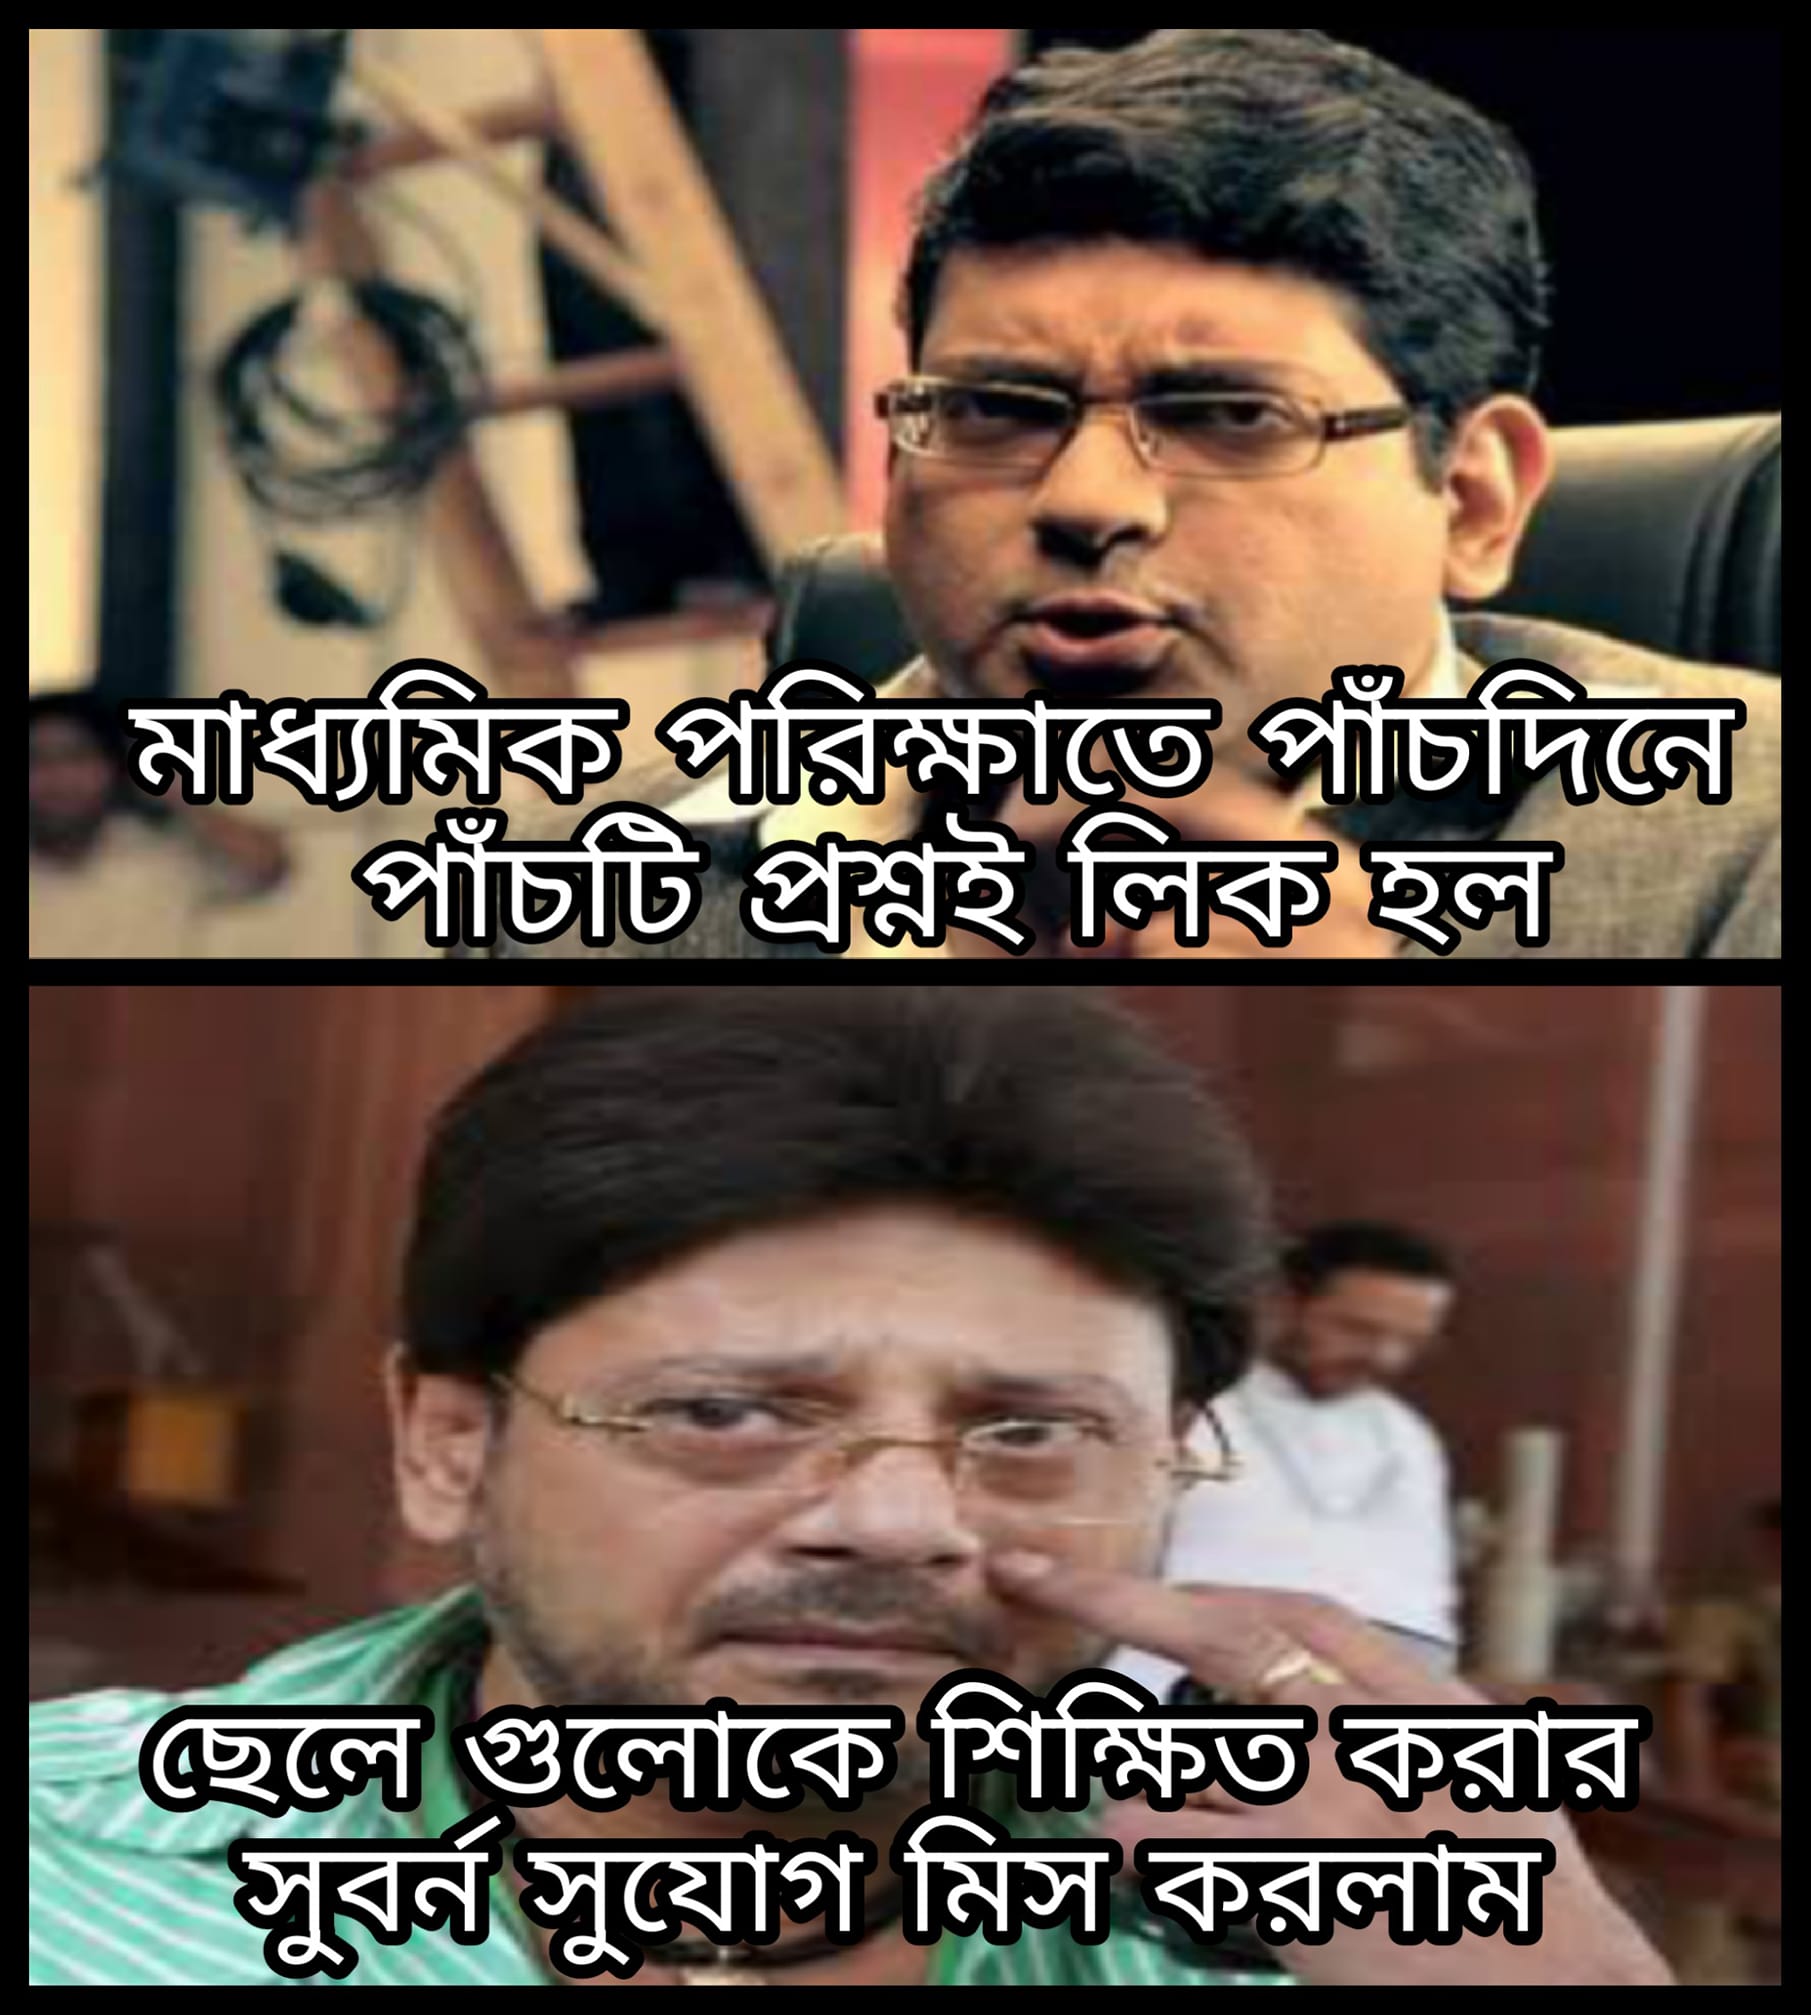
Caption: মাধ্যমিক পরিক্ষাতে পাঁচদিনে পাঁচটি প্রশ্নই লিক হলো   ছেলে গুলোকে শিক্ষিত করার সুবর্ন সুযোগ মিস করলাম
Label: non-hate